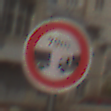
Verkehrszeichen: VerbotUnterschreitenMindestabstand
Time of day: MorningAfternoon
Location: Outdoor (Urban)
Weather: PartlyCloudy
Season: NotSpecified
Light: Natural